Interaction volume radius: 10 \u00c5
Interaction volume height: 10 \u00c5
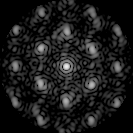
Disorder parameter: 0.3443